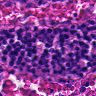
Metastatic tissue present: no